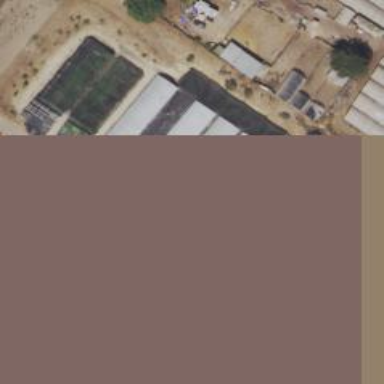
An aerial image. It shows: Greenhouse.